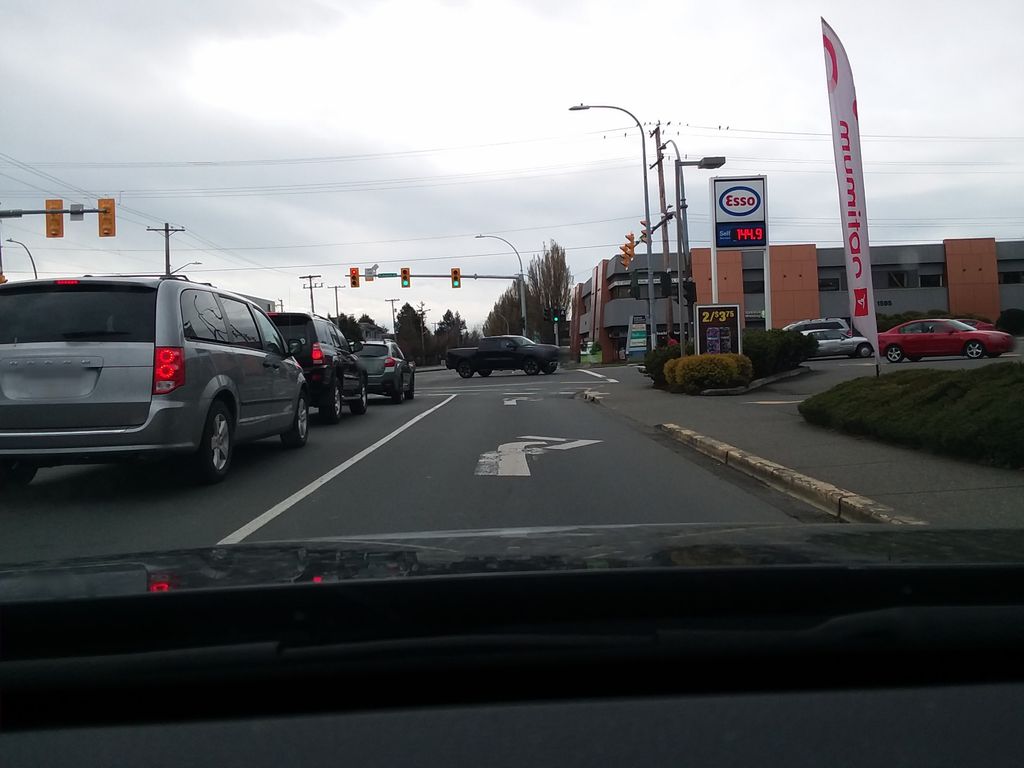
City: victoria